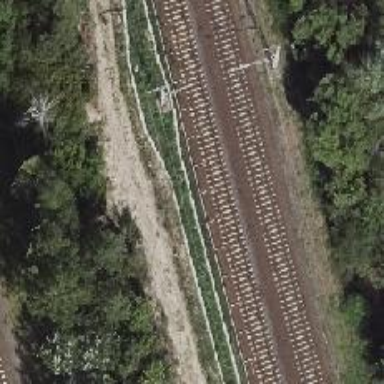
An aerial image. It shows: Electrified railway with contact line running along embankment.